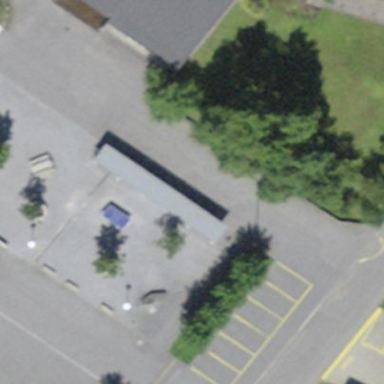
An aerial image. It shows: View of roof of building.